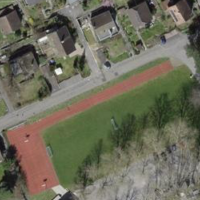
EUNIS habitat code: 53
Species observed at this site:
Ilex aquifolium